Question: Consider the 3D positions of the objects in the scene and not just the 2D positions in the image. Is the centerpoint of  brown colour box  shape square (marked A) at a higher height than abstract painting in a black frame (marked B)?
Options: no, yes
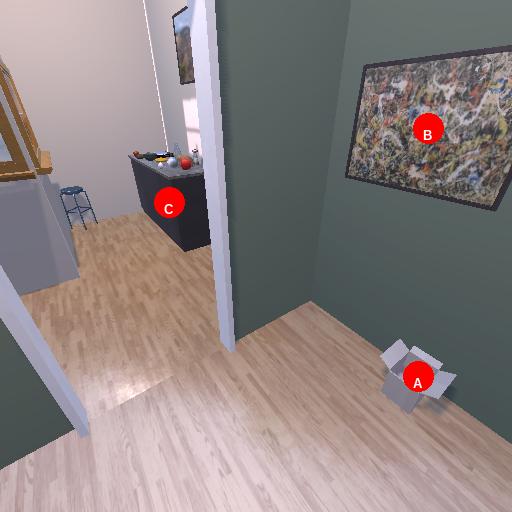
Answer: no